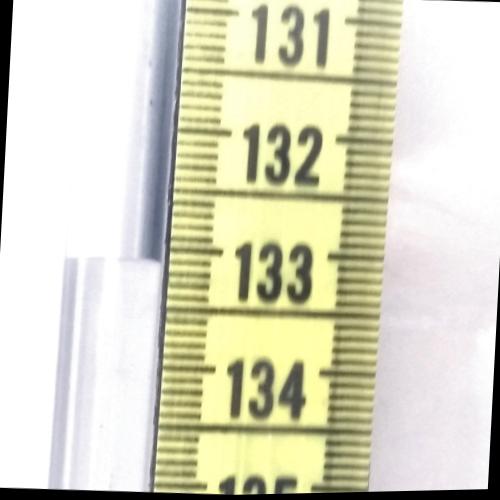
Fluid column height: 133.1 cm